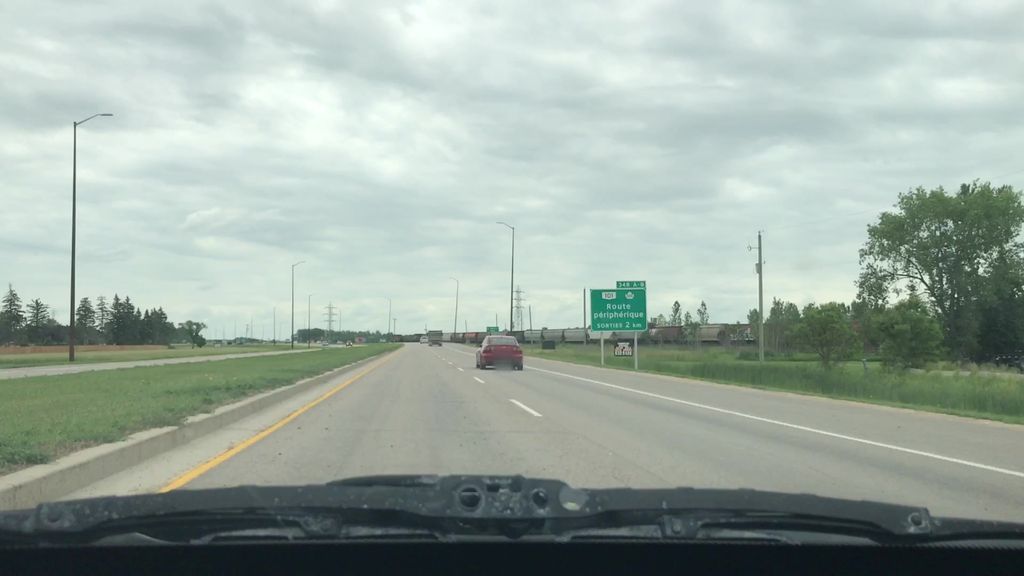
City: winnipeg